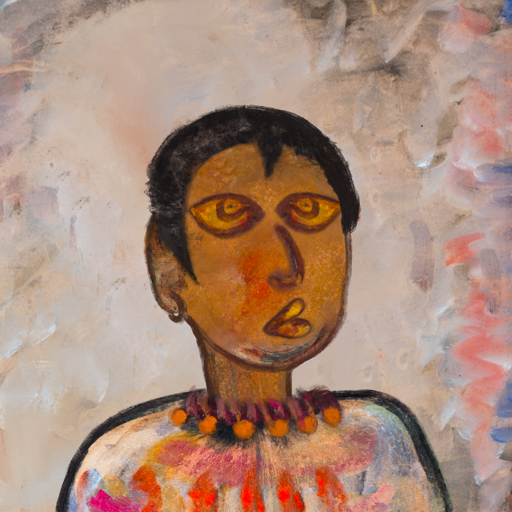
Background: Roy_Bahadur, Head And Neck Side: Pipe, Face Side: Comrade, Bust: Childish, Hair Side: Roy_Bahadur, Head Accessory: Blank, Second Necklace: Blank, Necklace: Doll, Baby: Blank